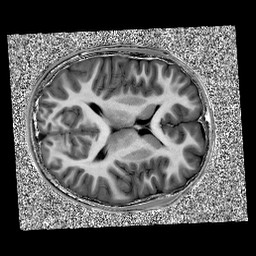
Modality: UNIT1
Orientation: axial
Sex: male
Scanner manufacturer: siemens
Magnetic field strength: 3 T
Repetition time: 5 s
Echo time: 0.00355 s